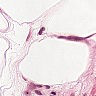
Metastatic tissue present: no